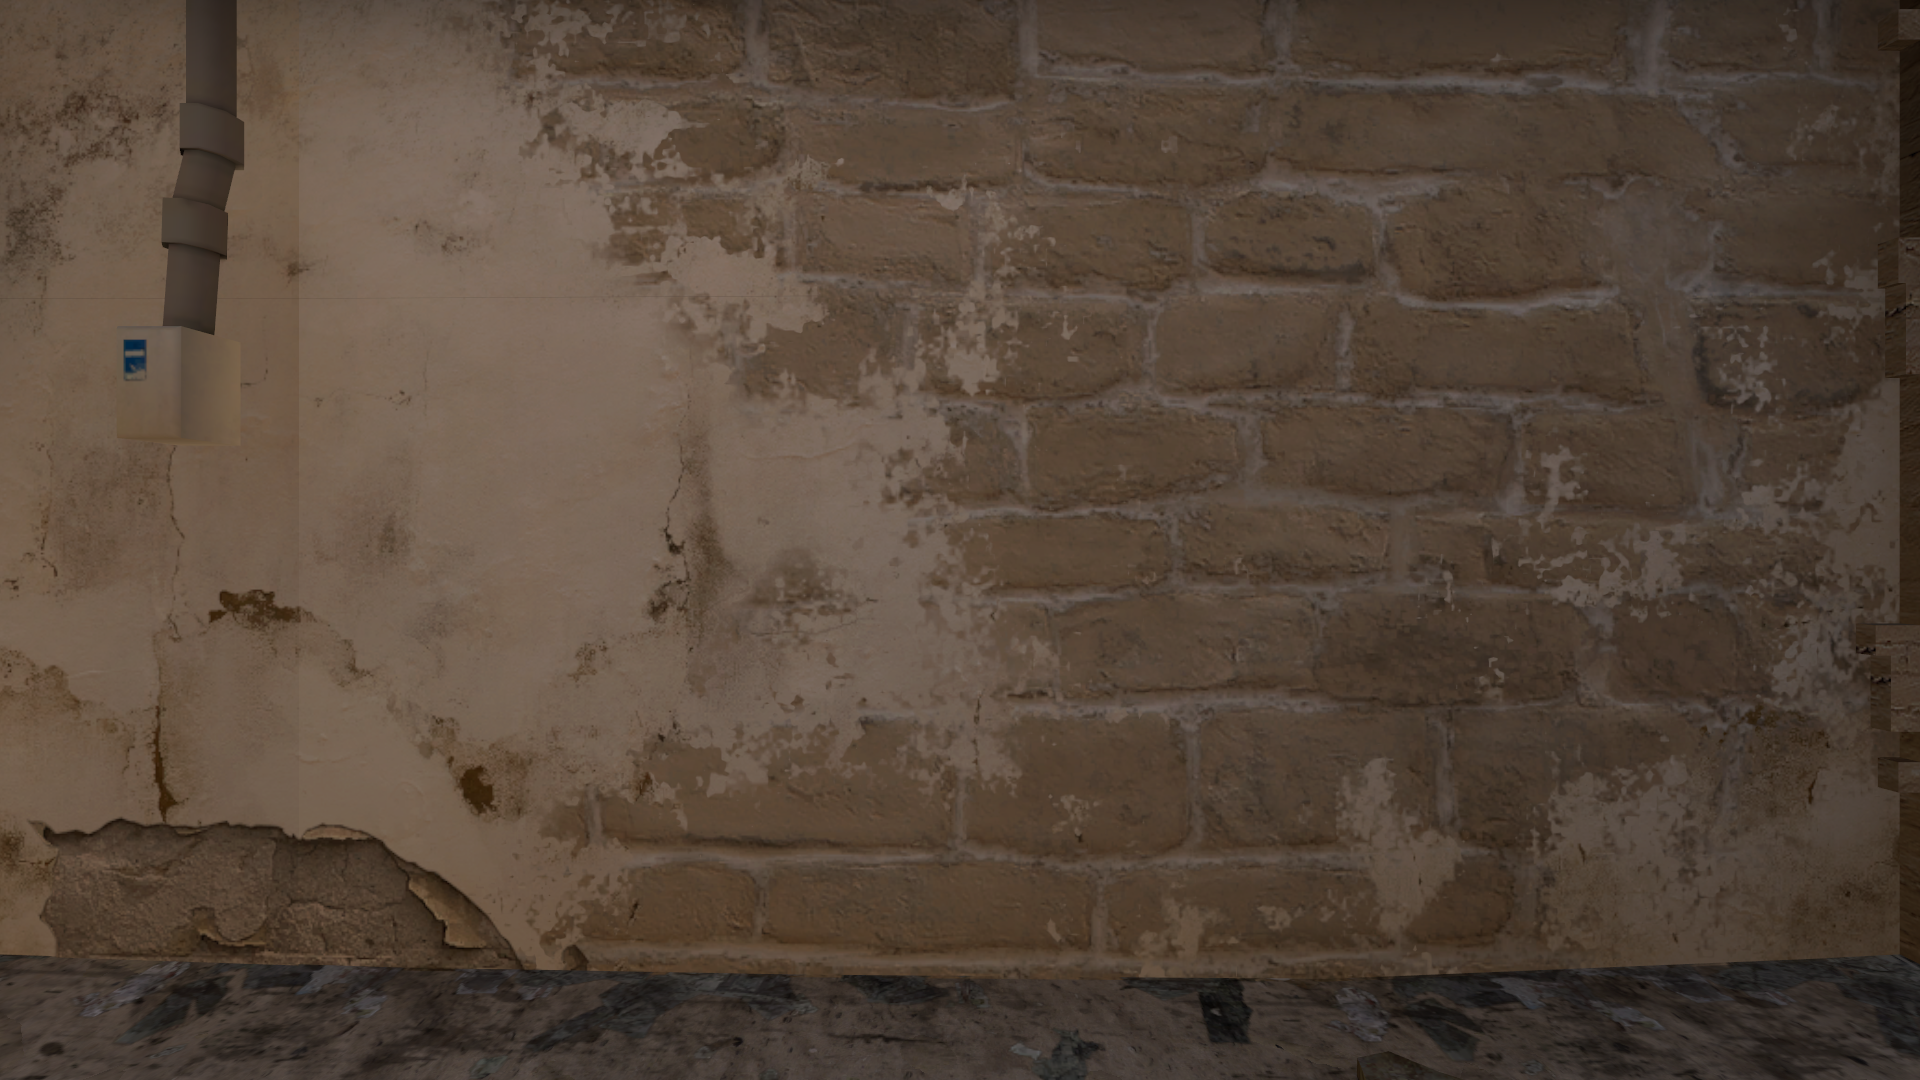
Map: de_mirage